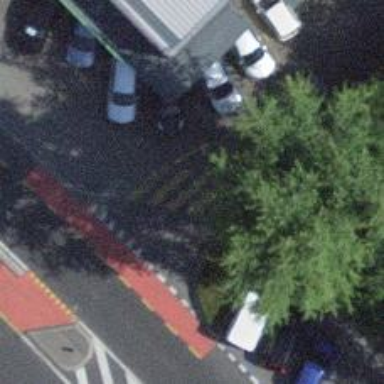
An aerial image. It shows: Uncontrolled zebra crossing with zebra markings.